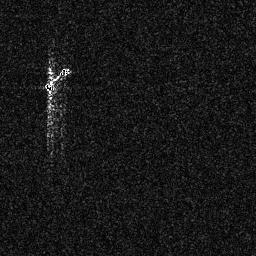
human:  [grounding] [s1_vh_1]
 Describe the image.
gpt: In the satellite image, there is  <ref>1 medium ship </ref> <box>[[16, 25, 26, 35, 0]]</box> located at left.